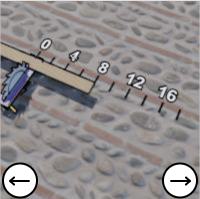
Task: length
Answer: 8
First scale value: 4.0